Field crop: tomato
Growth stage: 2
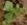
Species: solanum